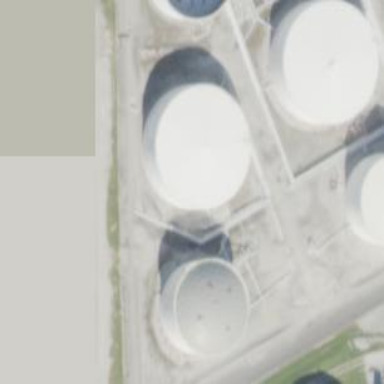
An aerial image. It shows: Storage tank that is man-made.